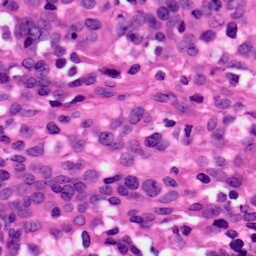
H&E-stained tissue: Ovarian